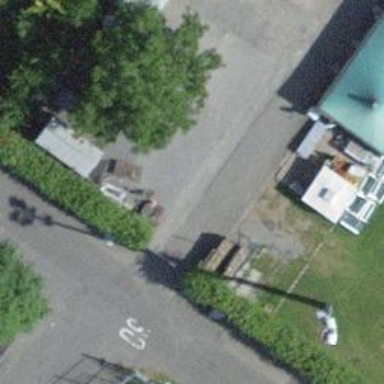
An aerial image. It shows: Openable double cycle barrier.